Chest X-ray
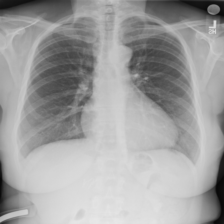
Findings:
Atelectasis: negative
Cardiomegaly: negative
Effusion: negative
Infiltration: negative
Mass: negative
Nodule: negative
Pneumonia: negative
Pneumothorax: negative
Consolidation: negative
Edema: negative
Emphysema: negative
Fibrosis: negative
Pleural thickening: negative
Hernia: negative